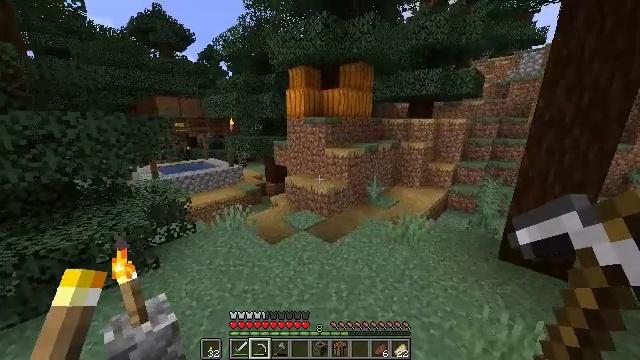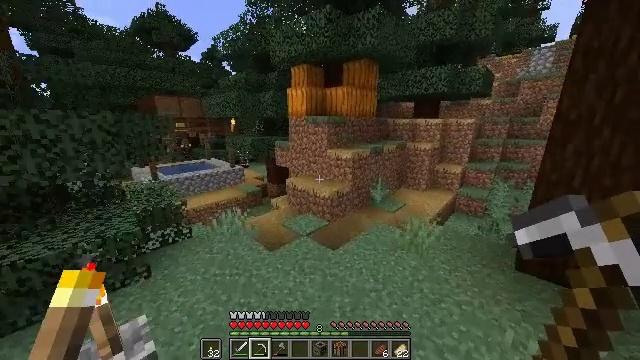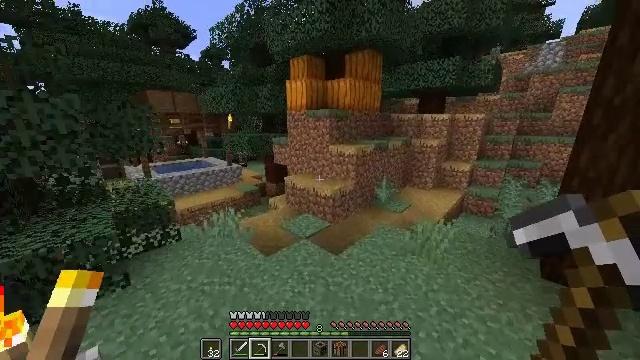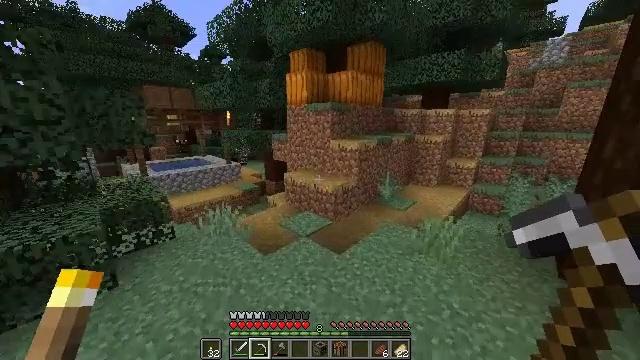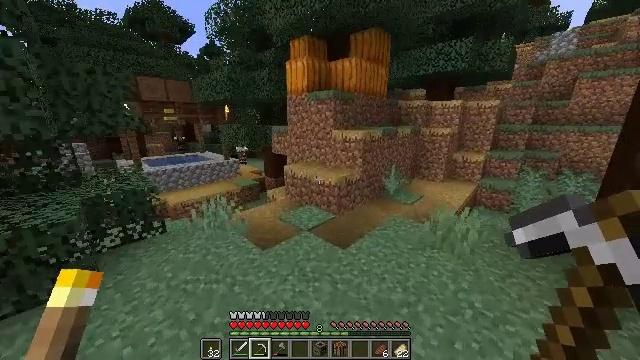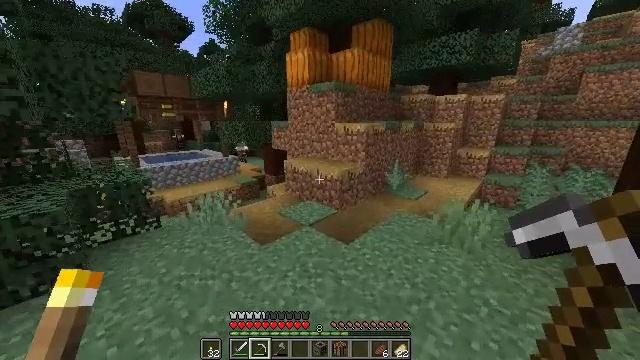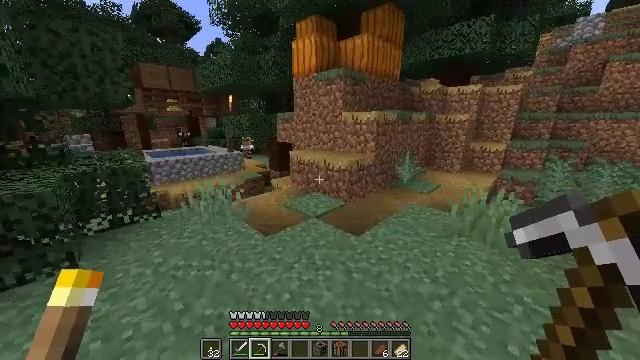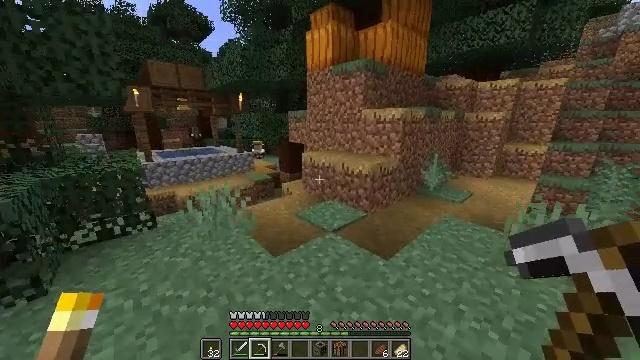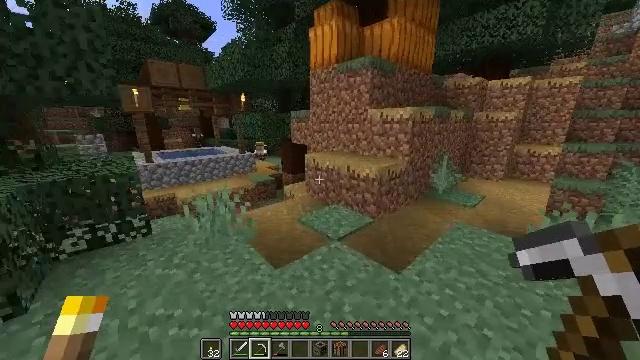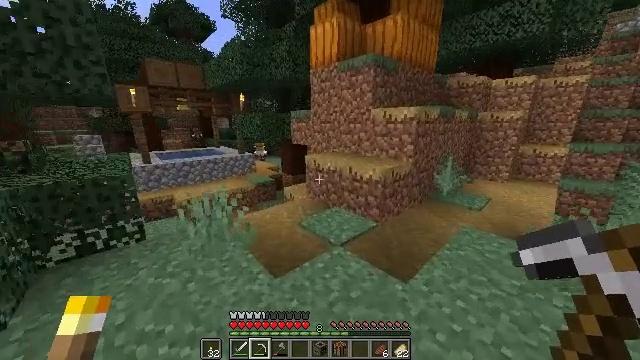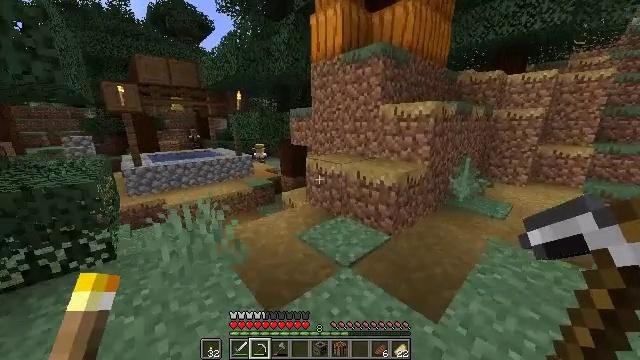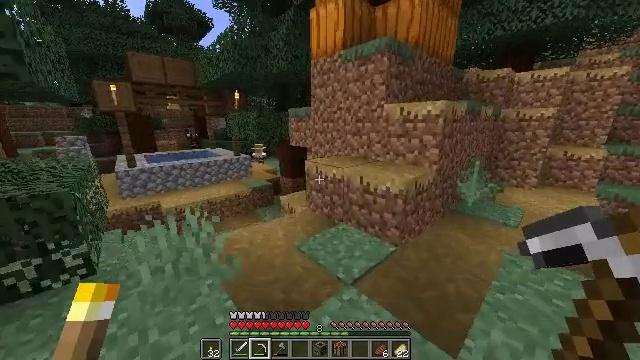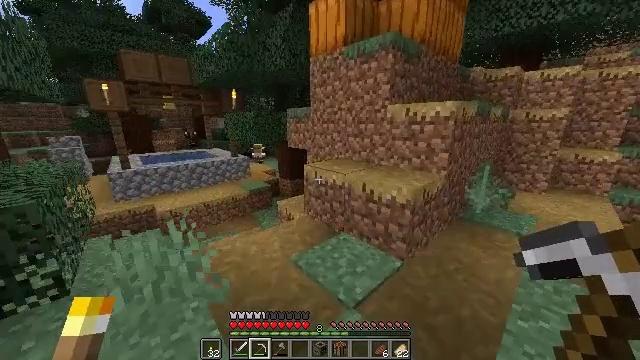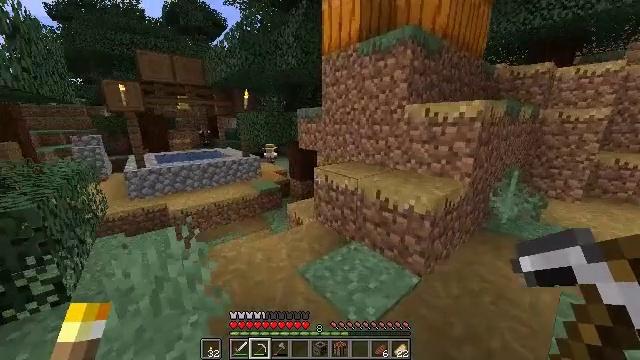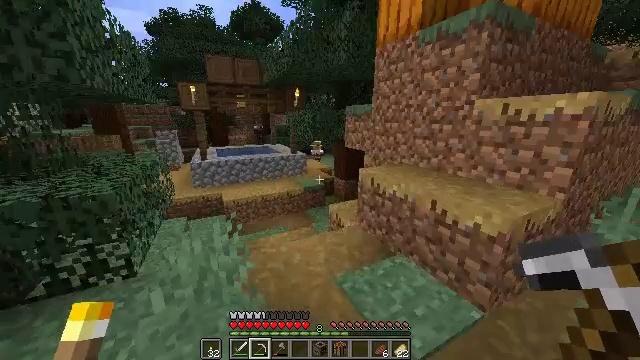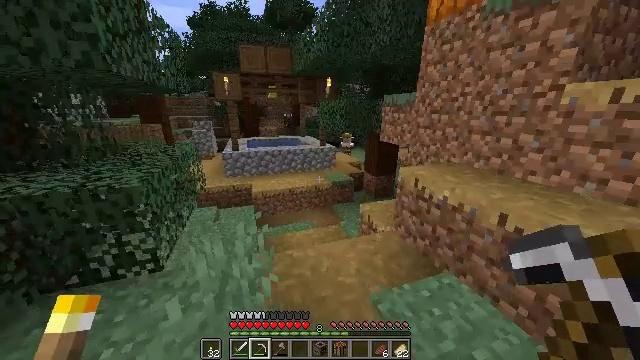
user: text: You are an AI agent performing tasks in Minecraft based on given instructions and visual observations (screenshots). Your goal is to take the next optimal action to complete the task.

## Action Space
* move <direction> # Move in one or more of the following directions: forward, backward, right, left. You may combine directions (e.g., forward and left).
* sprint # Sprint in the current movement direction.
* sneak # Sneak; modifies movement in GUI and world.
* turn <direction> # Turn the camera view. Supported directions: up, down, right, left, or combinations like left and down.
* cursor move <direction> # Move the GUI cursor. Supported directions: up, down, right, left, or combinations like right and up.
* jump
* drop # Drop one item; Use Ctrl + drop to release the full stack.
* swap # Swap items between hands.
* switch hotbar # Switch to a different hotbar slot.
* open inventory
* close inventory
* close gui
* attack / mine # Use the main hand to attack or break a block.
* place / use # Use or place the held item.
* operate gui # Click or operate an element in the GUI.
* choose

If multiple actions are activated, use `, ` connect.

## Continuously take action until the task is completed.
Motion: motion action
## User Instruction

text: Drop pumpkin seeds.
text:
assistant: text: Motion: move forward and move left, sprint, jump
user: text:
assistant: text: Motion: move forward and move left, sprint, jump
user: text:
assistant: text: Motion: move forward and move left, sprint, jump
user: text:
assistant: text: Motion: move forward and move left, sprint
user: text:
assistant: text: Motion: move forward and move left, sprint
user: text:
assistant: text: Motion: move forward and move left, sprint, turn left
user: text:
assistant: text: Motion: move forward, sprint, turn left
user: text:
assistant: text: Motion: move forward, sprint
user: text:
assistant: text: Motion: move forward, sprint
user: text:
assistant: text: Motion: move forward, sprint
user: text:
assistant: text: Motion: move forward, sprint
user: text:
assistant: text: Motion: move forward, sprint
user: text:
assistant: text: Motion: move forward, sprint, turn left
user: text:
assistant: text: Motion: move forward and move left, sprint, turn left
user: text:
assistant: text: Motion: move forward and move left, sprint, turn left and down
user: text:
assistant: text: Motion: move forward and move left, sprint, turn left and down
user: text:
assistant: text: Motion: move forward and move left, sprint
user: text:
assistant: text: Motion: move forward and move left, sprint
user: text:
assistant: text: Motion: move forward, sprint
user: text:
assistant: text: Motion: move forward, sprint
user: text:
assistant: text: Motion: move forward, sprint
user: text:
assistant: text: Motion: move forward, sprint
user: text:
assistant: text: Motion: move forward, sprint
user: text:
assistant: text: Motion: move forward, sprint
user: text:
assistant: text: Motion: move forward, sprint
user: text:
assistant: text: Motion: move forward, sprint
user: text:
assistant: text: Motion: move forward, sprint
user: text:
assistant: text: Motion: move forward, sprint
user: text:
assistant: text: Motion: move forward, sprint
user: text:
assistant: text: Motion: move forward, sprint